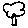
Label: tree